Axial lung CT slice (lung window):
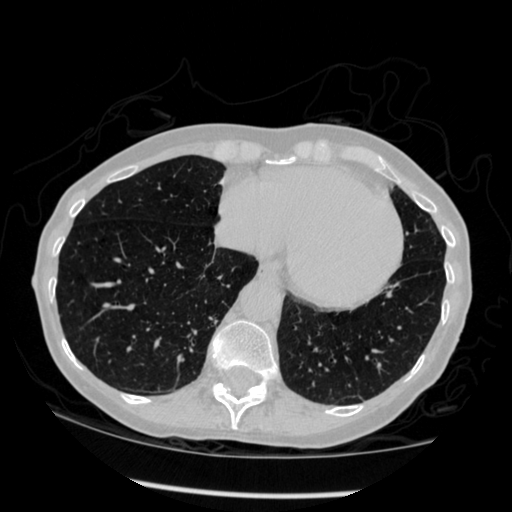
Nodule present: no